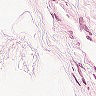
Metastatic tissue present: no